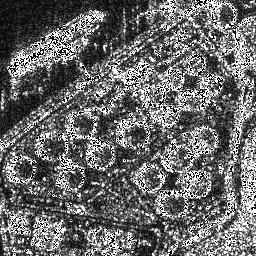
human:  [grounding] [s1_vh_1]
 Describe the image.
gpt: In the satellite image, there is  <ref>1 large ship </ref> <box>[[21, 2, 41, 16, 0]]</box> located at top,  <ref>1 large ship </ref> <box>[[1, 13, 21, 29, 0]]</box> located at top left.